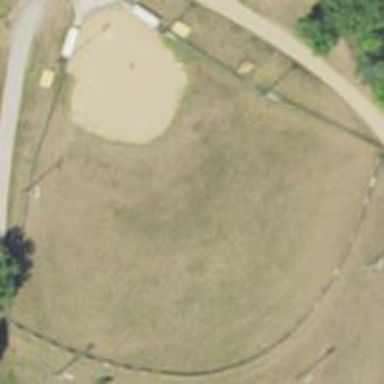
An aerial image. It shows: Baseball pitch for leisure land activities.